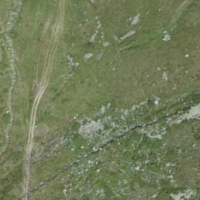
EUNIS habitat code: 26
Species observed at this site:
Aglais urticae
Oreojuncus trifidus